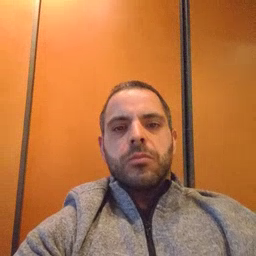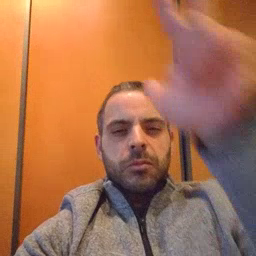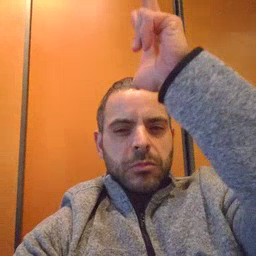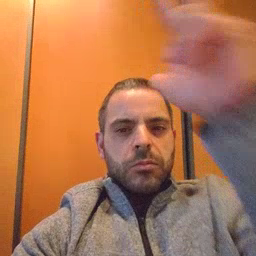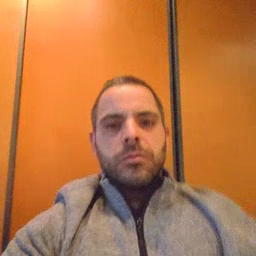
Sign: hen